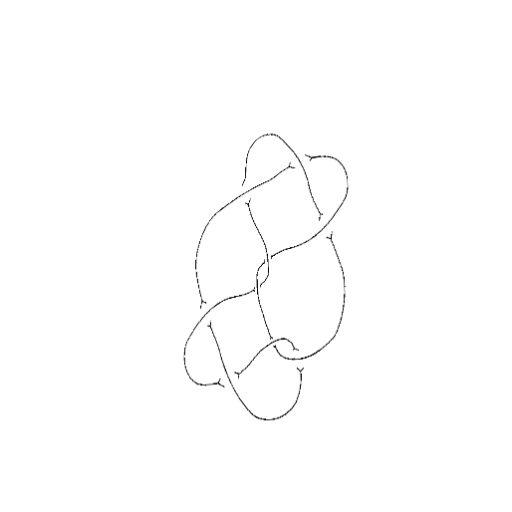
Crossing number: 9